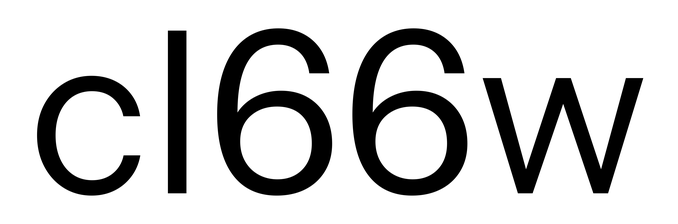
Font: InstrumentSans_Regular